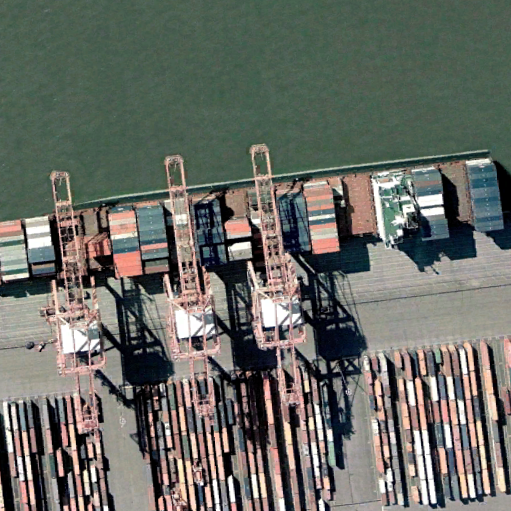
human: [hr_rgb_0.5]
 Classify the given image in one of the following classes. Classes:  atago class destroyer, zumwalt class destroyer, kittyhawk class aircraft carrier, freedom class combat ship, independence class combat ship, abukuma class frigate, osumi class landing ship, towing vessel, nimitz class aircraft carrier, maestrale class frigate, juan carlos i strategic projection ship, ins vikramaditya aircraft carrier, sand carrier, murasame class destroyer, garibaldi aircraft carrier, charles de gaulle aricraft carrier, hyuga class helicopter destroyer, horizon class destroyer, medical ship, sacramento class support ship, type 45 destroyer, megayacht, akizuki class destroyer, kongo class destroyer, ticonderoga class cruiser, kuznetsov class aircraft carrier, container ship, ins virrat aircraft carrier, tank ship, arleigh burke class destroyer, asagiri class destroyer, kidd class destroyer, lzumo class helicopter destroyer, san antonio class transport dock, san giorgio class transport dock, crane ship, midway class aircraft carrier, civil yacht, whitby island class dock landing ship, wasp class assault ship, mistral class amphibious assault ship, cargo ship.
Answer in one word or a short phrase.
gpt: Container ship